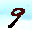
Label: 9